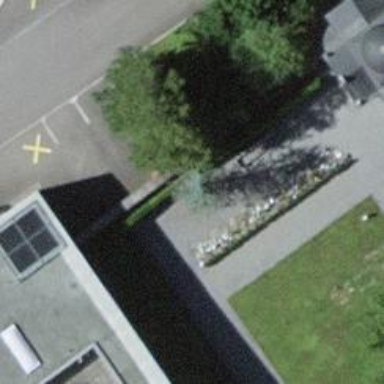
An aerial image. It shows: Bench.